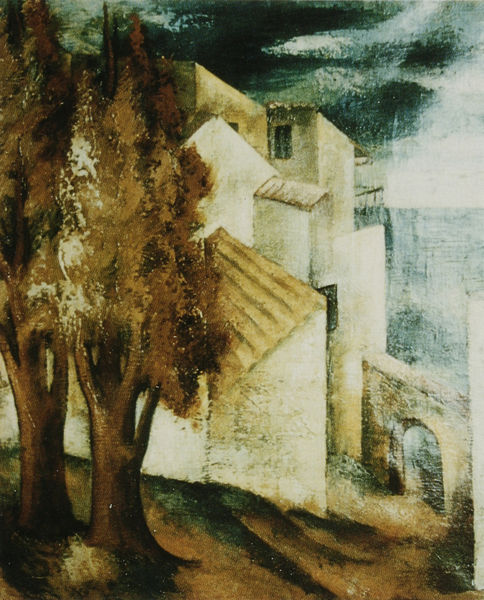
Titel: Korsische Landschaft
Künstler: Franziska Zach
Standort: Wien
Institution: Historisches Museum der Stadt Wien
Schlagwörter: baum, berg, blau, blätter, dunkel, gemälde, gewitter, himmel, laub, meer, schatten, wasser, weiß, wolken, aquarell, bäume, grün, kubismus, kubistisch, landschaft, stadt, äste, braun, fenster, grau, licht, pastell, schwarz, dach, gebäude, gras, haus, park, rot, weg, malerei, wand, architektur, blass, rahmen, stein, öl, horizont, häuser, hügel, pappel, pappeln, stamm, wind, blatt, schräg, balkon, küste, düster, ansicht, bogen, italien, süden, zwei, abhang, modern, dorf, dächer, mauer, ziegel, ölgemälde, sturm, durchgang, tor, palast, torbogen, trüb, ecken, stadttor, villa, picasso, florenz, griechenland, schief, kubisch, mittelmeer, winkel, kubus, parl, häsuer, feininger, wamd, d, toor, schwarlz